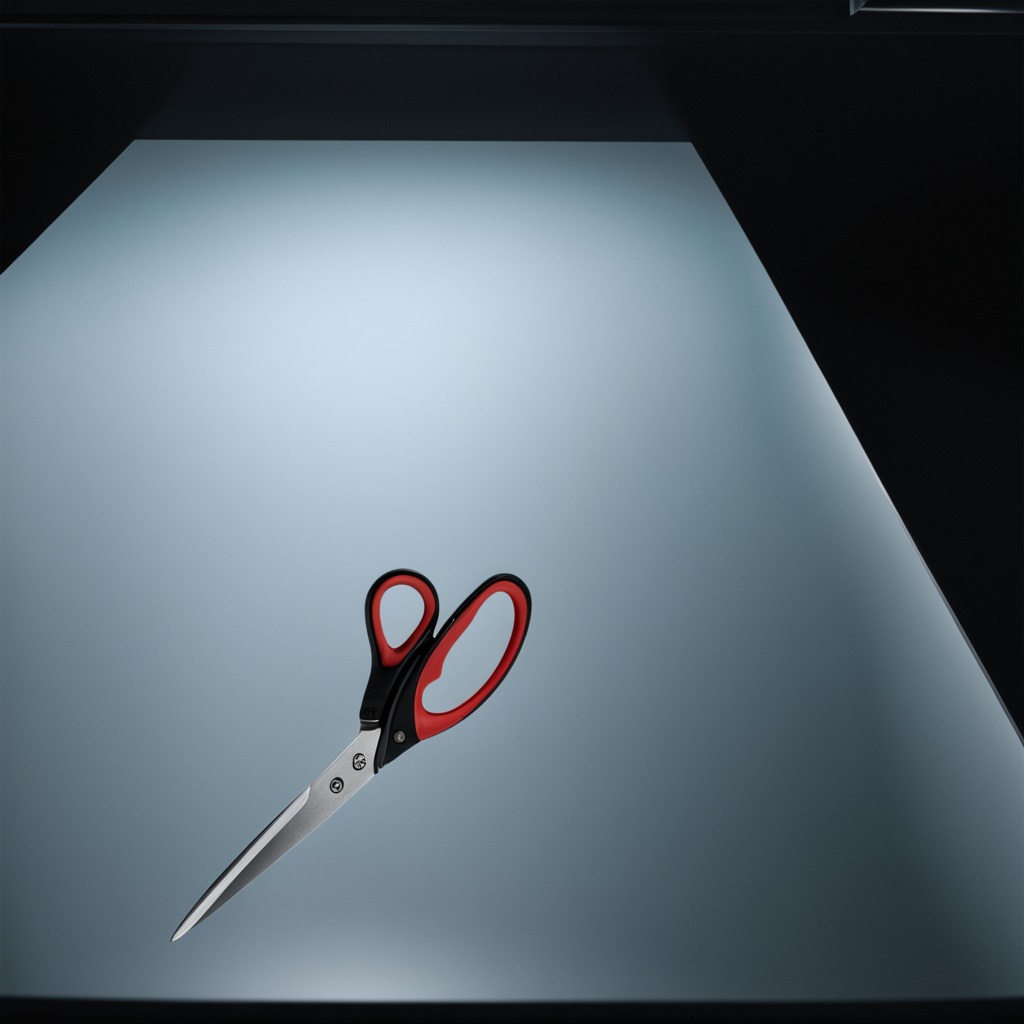
A scissor is lying on the clean empty table in a railway signal maintenance room lit by harsh overhead fluorescents photorealistic surface textures crisp shadows high dynamic range.